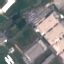
Label: Industrial